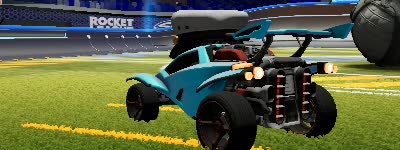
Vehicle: octane